Question: I'm developing windows phone 8 application .
I try to add a common style sheet for my WP 8 App Using <URL> .
I try with following steps-:
Add a new text file and save with extension .xaml ['Stylessheet.xaml']
'Stylessheet.xaml' Code for 'TextBox' Style
'''
<ResourceDictionary
xmlns="http://schemas.microsoft.com/winfx/2006/xaml/presentation"
xmlns:x="http://schemas.microsoft.com/winfx/2006/xaml"
xmlns:d="http://schemas.microsoft.com/expression/blend/2008"
xmlns:mc="http://schemas.openxmlformats.org/markup-compatibility/2006"
mc:Ignorable="d">
<Style x:Name="Textblockstyle" TargetType="TextBlock">
<Setter Property="Foreground" Value="Red"></Setter>
<Setter Property="FontWeight" Value="ExtraBold"></Setter>
</Style>
</ResourceDictionary>
'''
In 'App.xaml' page I add the 'stylessheet.xaml' resource
'''
<Application.Resources>
<ResourceDictionary>
<ResourceDictionary.MergedDictionaries>
<ResourceDictionary Source="/Stylessheet.xaml"/>
</ResourceDictionary.MergedDictionaries>
<local:LocalizedStrings xmlns:local="clr-namespace:PhoneApp1" x:Key="LocalizedStrings"/>
</ResourceDictionary>
</Application.Resources>
'''
'mainpage.xaml' apply syle for 'textBlock'
'''
<TextBlock Name="txtblock" Style="{StaticResource Textblockstyle}">Hi this is for sample</TextBlock>
'''
After apply this code in design window screen text color is change to red and bold.
But I try to run this code i got error in 'App.xaml.cs' page in line 'InitializeComponent()';
Error is "XamlParseException Occurred"
I try with some stack overflow solution but not work for me.
Please tell why this error occur and how to solve it.
My File path structure

App.xaml File Code
'''
<Application
x:Class="PhoneApp1.App"
xmlns="http://schemas.microsoft.com/winfx/2006/xaml/presentation"
xmlns:x="http://schemas.microsoft.com/winfx/2006/xaml"
xmlns:phone="clr-namespace:Microsoft.Phone.Controls;assembly=Microsoft.Phone"
xmlns:shell="clr-namespace:Microsoft.Phone.Shell;assembly=Microsoft.Phone">
<!--Application Resources-->
<Application.Resources>
<ResourceDictionary>
<ResourceDictionary.MergedDictionaries>
<ResourceDictionary Source="/Stylessheet.xaml"/>
</ResourceDictionary.MergedDictionaries>
<local:LocalizedStrings xmlns:local="clr-namespace:PhoneApp1" x:Key="LocalizedStrings"/>
</ResourceDictionary>
</Application.Resources>
<Application.ApplicationLifetimeObjects>
<!--Required object that handles lifetime events for the application-->
<shell:PhoneApplicationService
Launching="Application_Launching" Closing="Application_Closing"
Activated="Application_Activated" Deactivated="Application_Deactivated"/>
</Application.ApplicationLifetimeObjects>
</Application>
'''
Problem Occur due to this line
What's problem present in this code
'''
<TextBlock Name="txtblock2" Margin="0,50,0,0">This is second sample</TextBlock>
<TextBlock Name="txtblock3" Margin="0,100,0,0," Style="{StaticResource Textblockstyle}">Final sample Text</TextBlock>
'''
Error occur when Margin="0,100,0,0" is present.
After remove this margin . code run correctly . what's problem with this code .
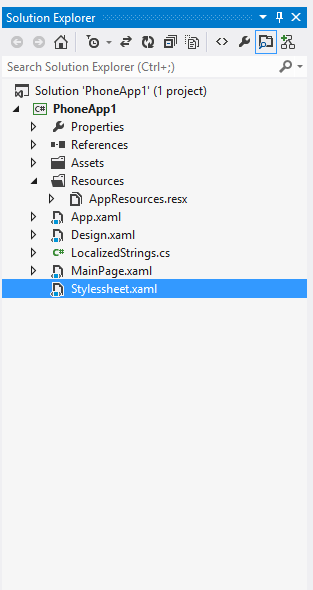
Answer: After a little discussion it turned out that the problem was caused by an additional comma in 'Margin':
'''
<TextBlock Name="txtblock3" Margin="0,100,0,0," Style="{StaticResource Textblockstyle}">Final sample Text</TextBlock>
'''